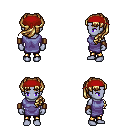
a pixel art fantasy rpg character, female body template, dark elf, purple skin, chain tabard jacket, gold greaves, blonde princess hairstyle, red bandana, leather bracers, four views (front, back, left, right), 2x2 character sprite sheet, small pixel art, hard edges, no anti-aliasing